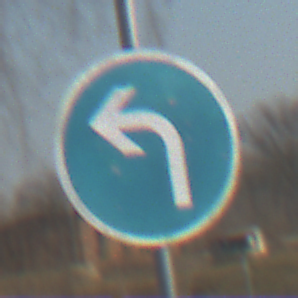
Verkehrszeichen: VorgeschriebeneFahrtrichtungLinks
Umgebung: Outdoor, Suburban
Tageszeit: MorningAfternoon
Wetter: PartlyCloudy
Licht: Natural
Jahreszeit: NotSpecified
Kontrast: HighContrast